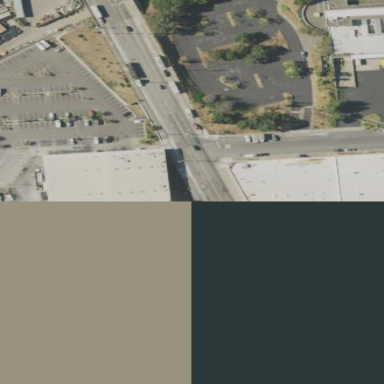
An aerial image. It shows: Industrial building.